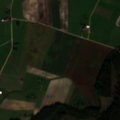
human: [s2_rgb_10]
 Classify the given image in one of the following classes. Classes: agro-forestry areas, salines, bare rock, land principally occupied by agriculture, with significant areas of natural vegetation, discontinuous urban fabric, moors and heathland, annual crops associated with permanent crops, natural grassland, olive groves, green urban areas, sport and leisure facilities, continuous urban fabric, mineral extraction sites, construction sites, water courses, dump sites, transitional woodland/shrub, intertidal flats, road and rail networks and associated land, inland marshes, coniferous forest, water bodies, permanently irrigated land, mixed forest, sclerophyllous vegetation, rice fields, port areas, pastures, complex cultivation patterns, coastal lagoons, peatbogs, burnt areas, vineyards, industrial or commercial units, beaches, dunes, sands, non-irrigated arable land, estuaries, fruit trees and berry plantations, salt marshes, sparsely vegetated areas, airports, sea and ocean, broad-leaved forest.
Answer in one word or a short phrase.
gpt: non-irrigated arable land, complex cultivation patterns, coniferous forest, mixed forest